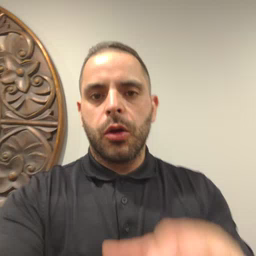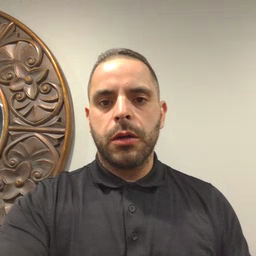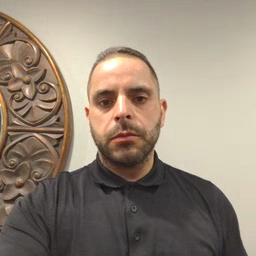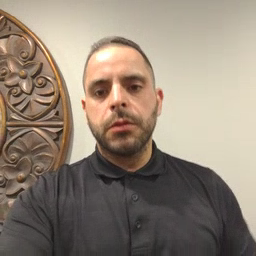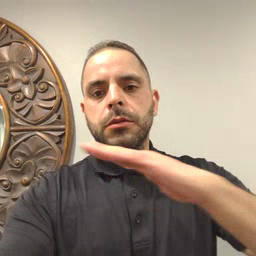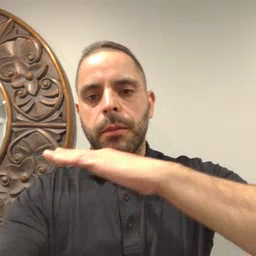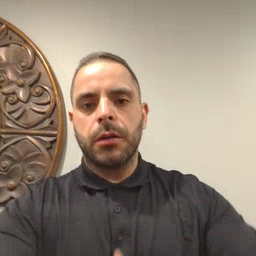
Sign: table